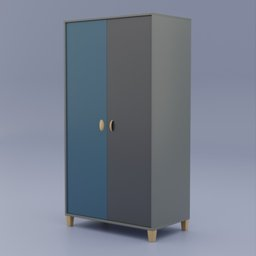
Label: furniture